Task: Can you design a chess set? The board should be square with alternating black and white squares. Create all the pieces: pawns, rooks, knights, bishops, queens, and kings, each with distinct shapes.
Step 4238:
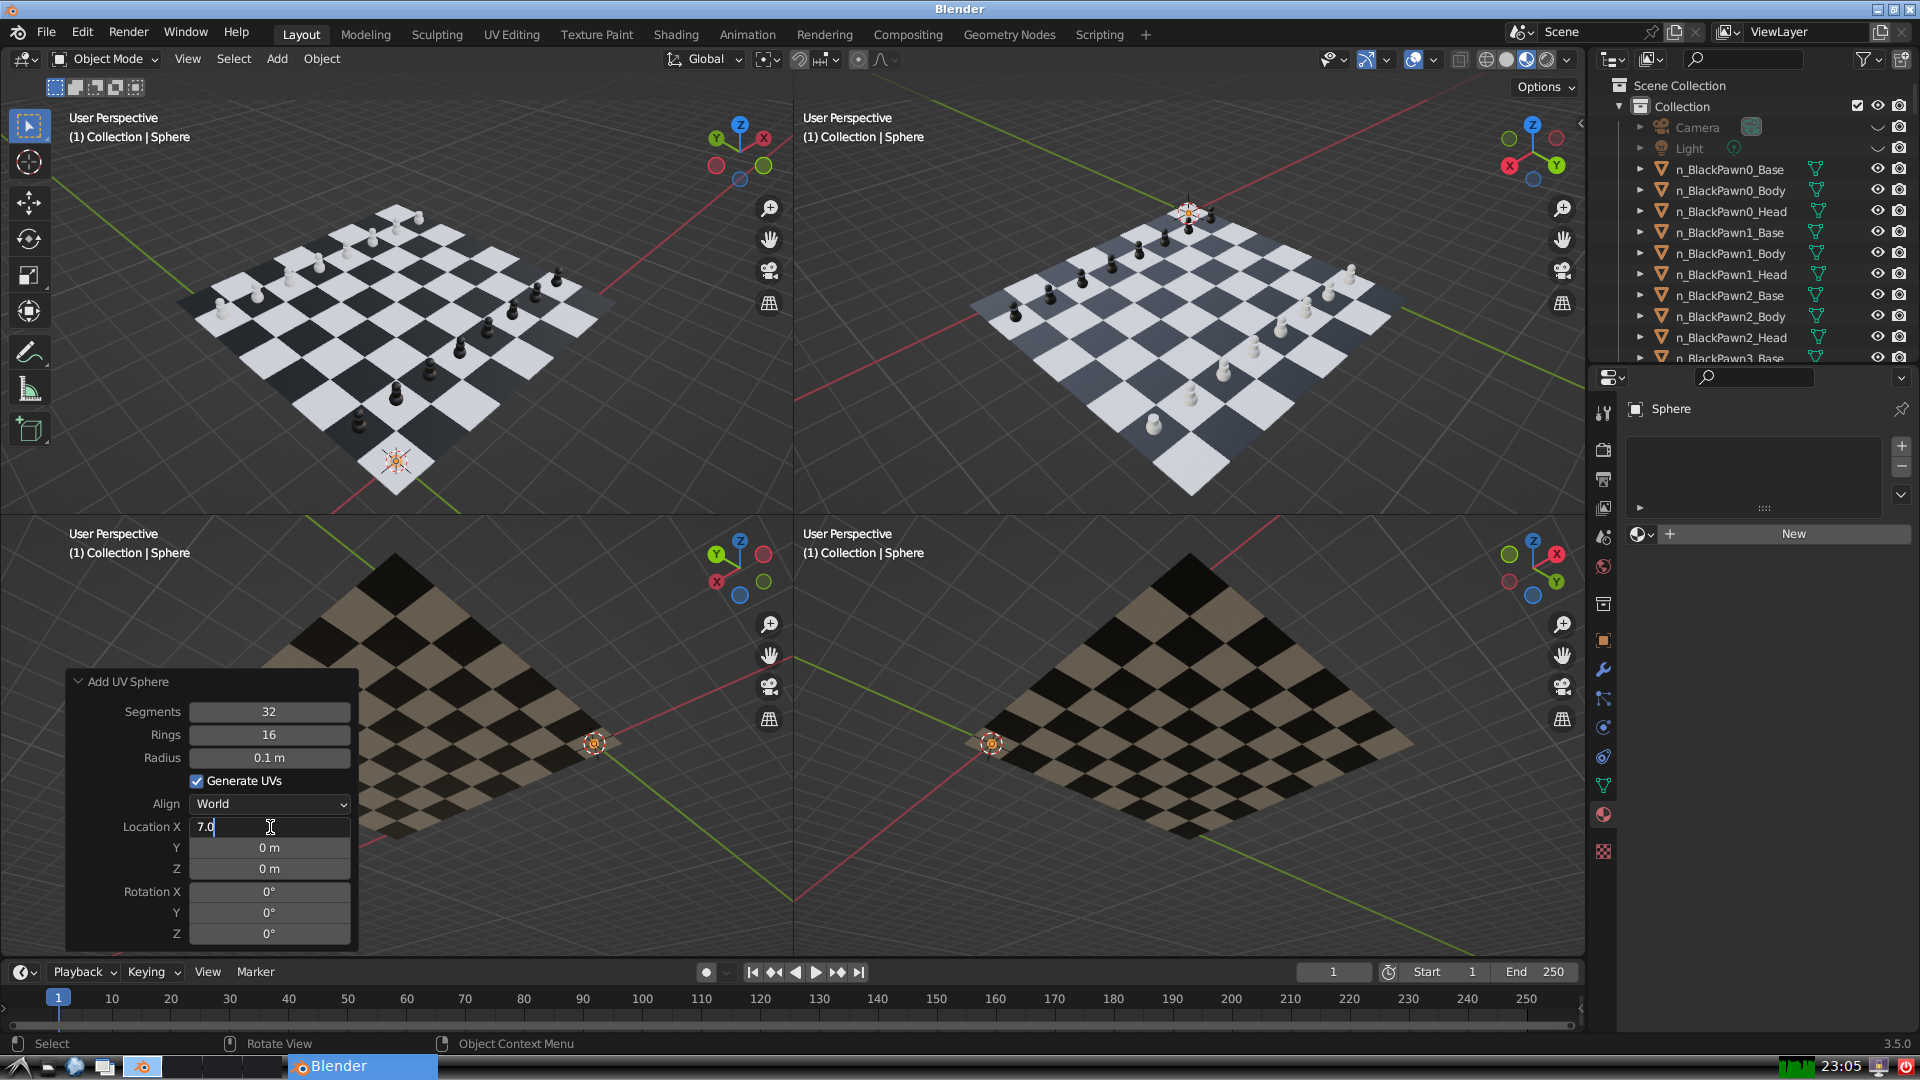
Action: {"key_press": ['Return']}